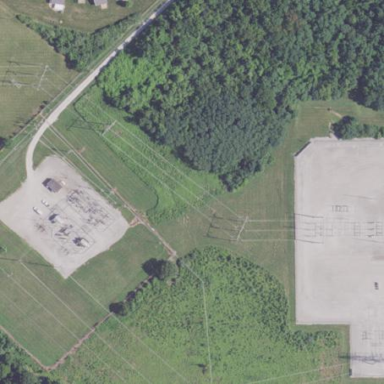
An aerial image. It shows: There is distribution substation enclosed by fence.